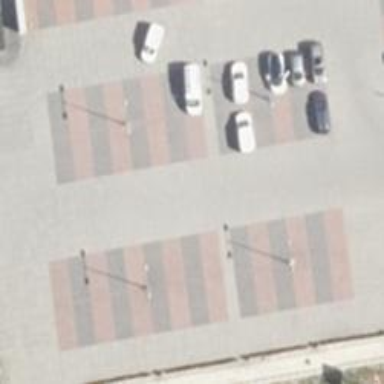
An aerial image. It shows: Road serving as parking aisle.